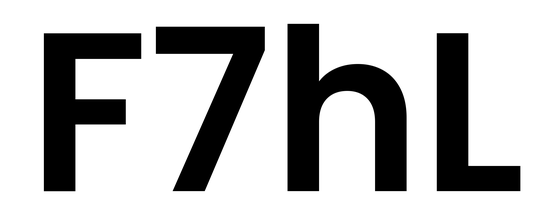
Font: Poppins-SemiBold